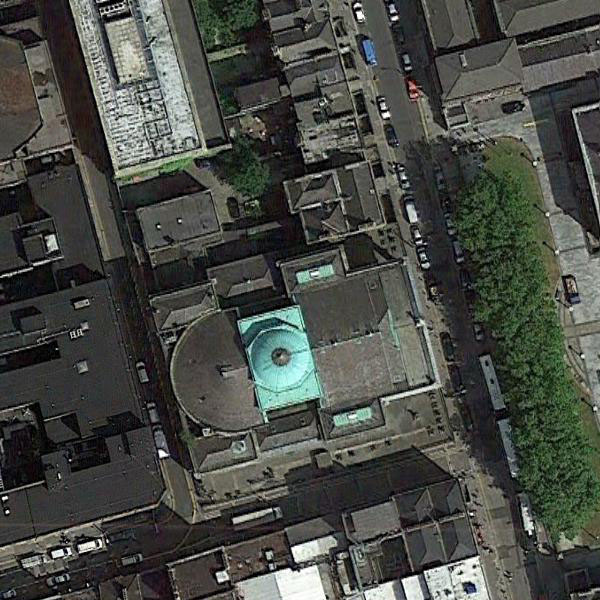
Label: Church